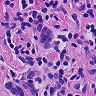
Metastatic tissue present: yes